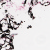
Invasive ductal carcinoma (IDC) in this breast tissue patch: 0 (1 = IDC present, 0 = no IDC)